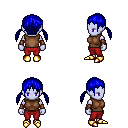
a pixel art fantasy rpg character, female body template, dark elf, purple skin, brown sleeveless shirt, red pants, blue twin-tailed hairstyle, cloth bracers, gold boots, four views (front, back, left, right), 2x2 character sprite sheet, small pixel art, hard edges, no anti-aliasing